Interaction volume radius: 5 \u00c5
Interaction volume height: 25 \u00c5
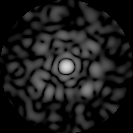
Disorder parameter: 0.8342